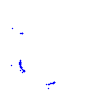
Particle: kaon